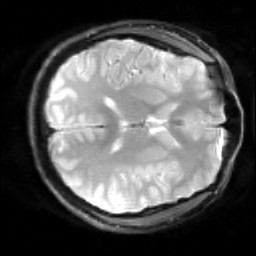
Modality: inplaneT2
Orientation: axial
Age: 21
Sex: male
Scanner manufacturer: siemens
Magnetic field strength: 3 T
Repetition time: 5 s
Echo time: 0.034 s